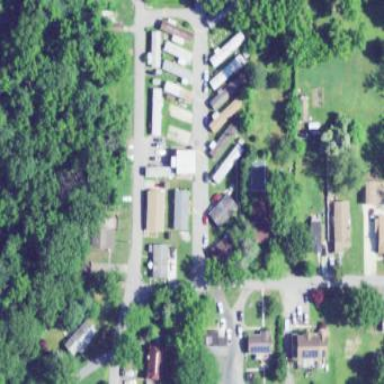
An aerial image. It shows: Residential area with static caravans.